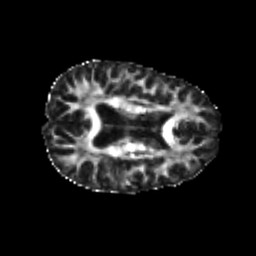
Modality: FA
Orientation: axial
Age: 25
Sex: female
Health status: healthy
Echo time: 0.074 s